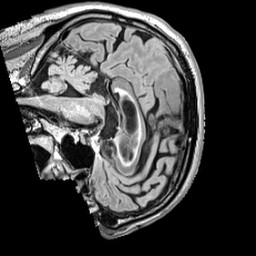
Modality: FLAIR
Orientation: sagittal
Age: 69
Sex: male
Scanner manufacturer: siemens
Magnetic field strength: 3 T
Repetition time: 5 s
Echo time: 0.387 s